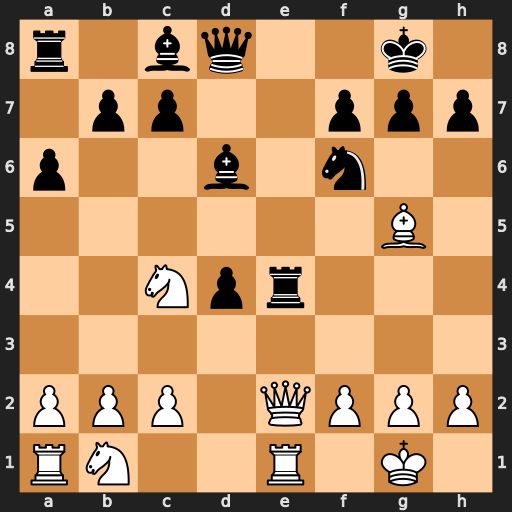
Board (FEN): r1bq2k1/1pp2ppp/p2b1n2/6B1/2Npr3/8/PPP1QPPP/RN2R1K1
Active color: w
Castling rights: -
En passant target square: -
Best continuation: Qxe4 Nxe4 Bxd8